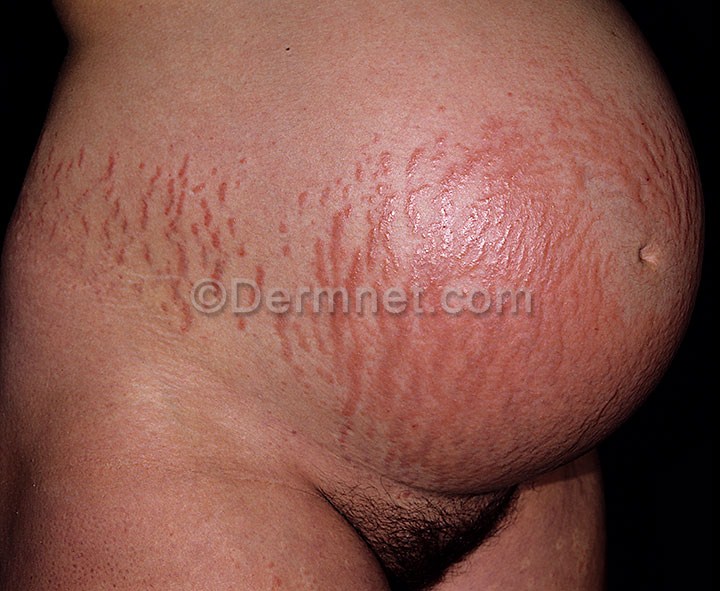
Disease: Urticaria Hives